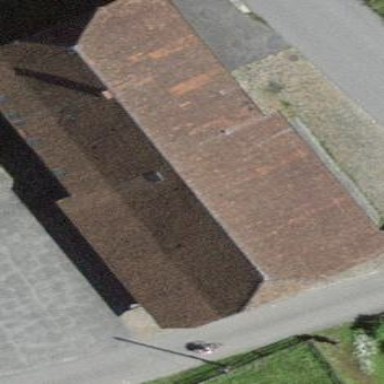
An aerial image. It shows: Farm building.